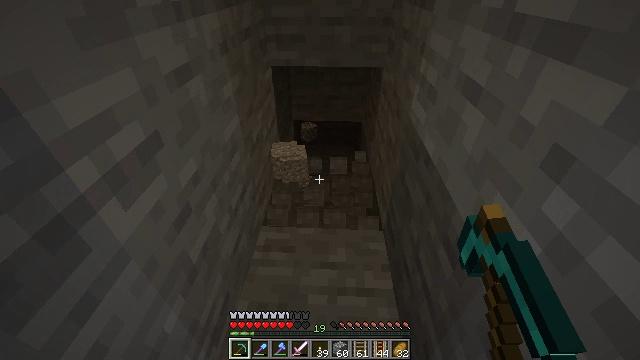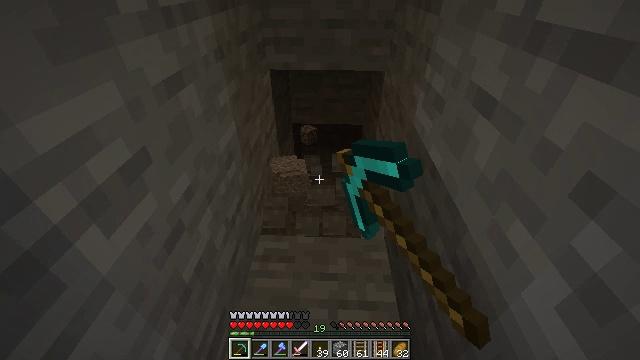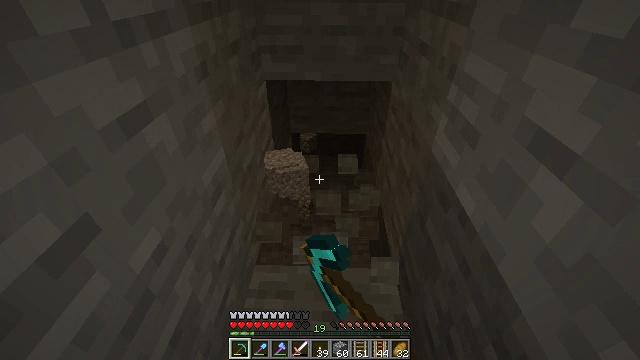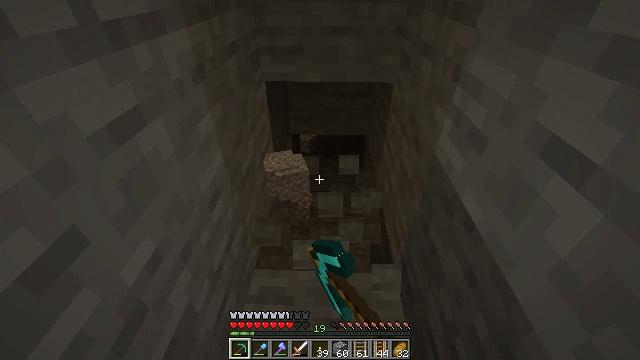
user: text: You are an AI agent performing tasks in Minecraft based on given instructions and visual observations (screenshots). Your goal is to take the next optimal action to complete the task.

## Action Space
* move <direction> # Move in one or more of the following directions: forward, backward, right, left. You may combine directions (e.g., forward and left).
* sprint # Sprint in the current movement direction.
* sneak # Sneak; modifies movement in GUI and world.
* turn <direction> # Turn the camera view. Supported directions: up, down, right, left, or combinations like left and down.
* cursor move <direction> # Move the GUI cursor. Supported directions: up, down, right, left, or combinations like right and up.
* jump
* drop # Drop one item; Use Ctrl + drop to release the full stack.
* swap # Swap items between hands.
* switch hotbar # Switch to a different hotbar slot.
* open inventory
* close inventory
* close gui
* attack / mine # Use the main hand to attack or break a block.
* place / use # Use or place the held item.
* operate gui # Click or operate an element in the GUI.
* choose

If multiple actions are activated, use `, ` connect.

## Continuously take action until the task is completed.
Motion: motion action
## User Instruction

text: Mine stone underground.
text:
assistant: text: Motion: move forward, attack / mine
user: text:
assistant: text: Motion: move forward, attack / mine
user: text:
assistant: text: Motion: move forward, attack / mine
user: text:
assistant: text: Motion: attack / mine